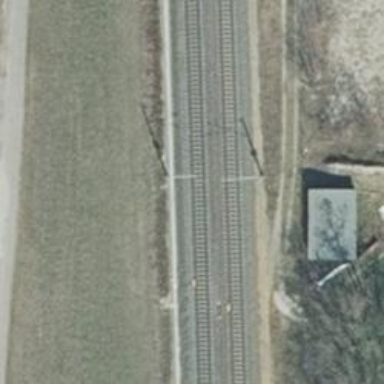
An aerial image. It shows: Milestone along the railway track with catenary mast.